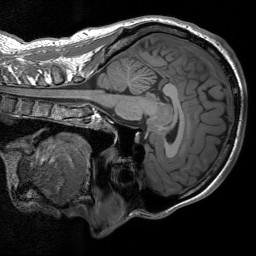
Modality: T1w
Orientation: sagittal
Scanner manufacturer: siemens
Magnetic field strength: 3 T
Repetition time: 1.76 s
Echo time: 0.0022 s